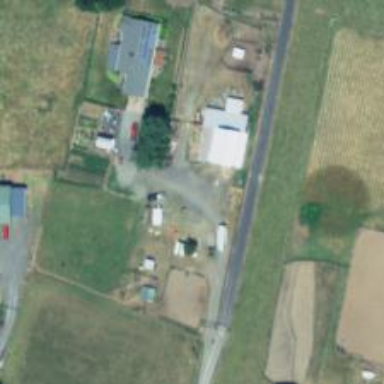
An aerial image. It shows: Driveway leading to service road.